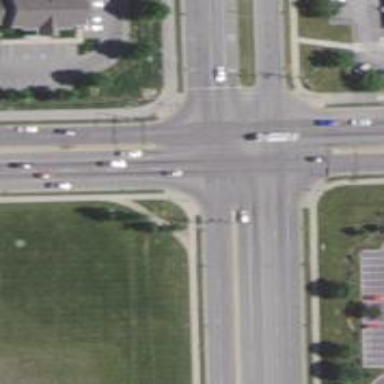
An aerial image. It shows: Marked road crossing.